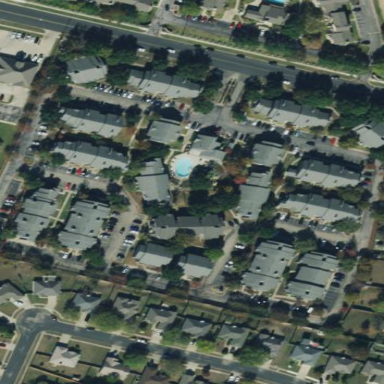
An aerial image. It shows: Residential area with apartments.